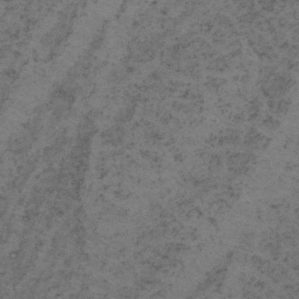
Label: frost